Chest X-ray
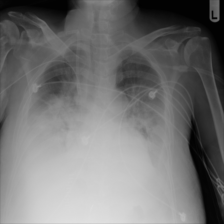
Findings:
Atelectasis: negative
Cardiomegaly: negative
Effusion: positive
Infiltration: negative
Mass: negative
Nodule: negative
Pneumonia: negative
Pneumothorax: negative
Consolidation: negative
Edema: positive
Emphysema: negative
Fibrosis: negative
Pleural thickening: negative
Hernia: negative